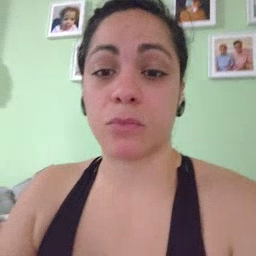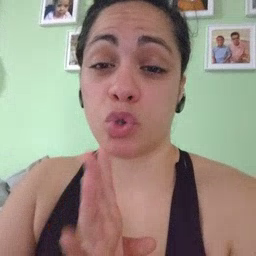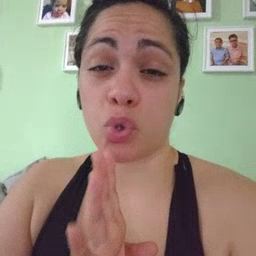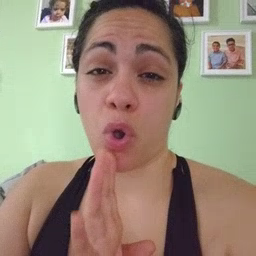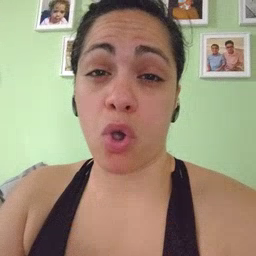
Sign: talk